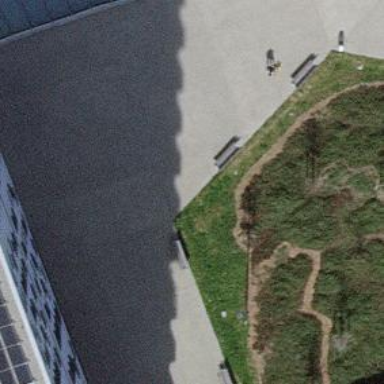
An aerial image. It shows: Bench.